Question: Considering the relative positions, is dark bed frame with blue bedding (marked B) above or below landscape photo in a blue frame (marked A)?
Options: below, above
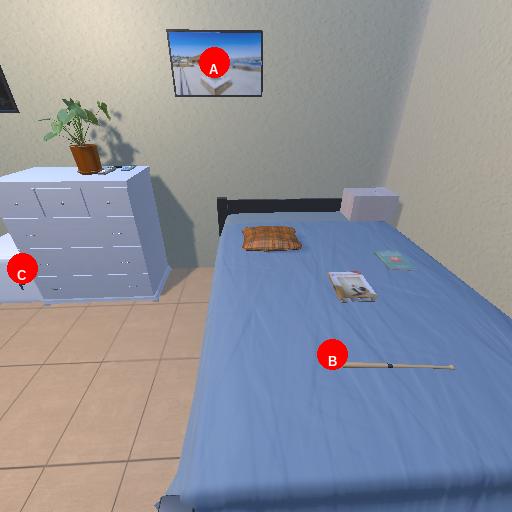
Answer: below